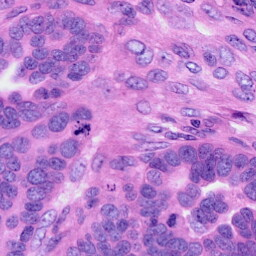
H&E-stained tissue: Ovarian